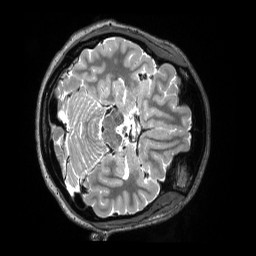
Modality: T2w
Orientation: axial
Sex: female
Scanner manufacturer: siemens
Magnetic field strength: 3 T
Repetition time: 3.2 s
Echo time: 0.563 s